Interaction volume radius: 10 \u00c5
Interaction volume height: 10 \u00c5
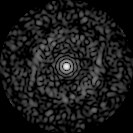
Disorder parameter: 0.8166